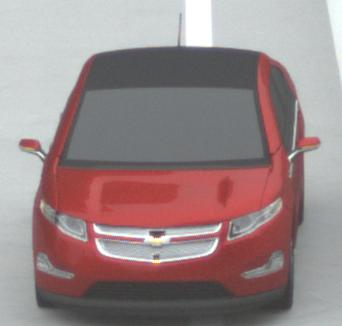
Make: Chevrolet
Model: Volt
Detailed model: Volt
Model produced from: 2011/11
Model produced until: 2014/08
Doors: 5
Color: red
Road condition: dry road
Daytime: midday
Contrast: low contrast